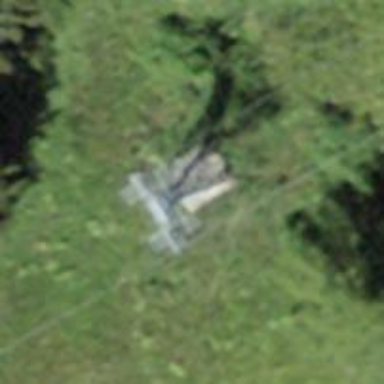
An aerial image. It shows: Pylon used for aerialway.